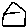
Label: house